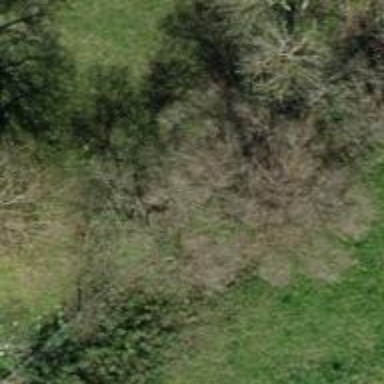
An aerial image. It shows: Mixed leaf-type tree in natural setting.